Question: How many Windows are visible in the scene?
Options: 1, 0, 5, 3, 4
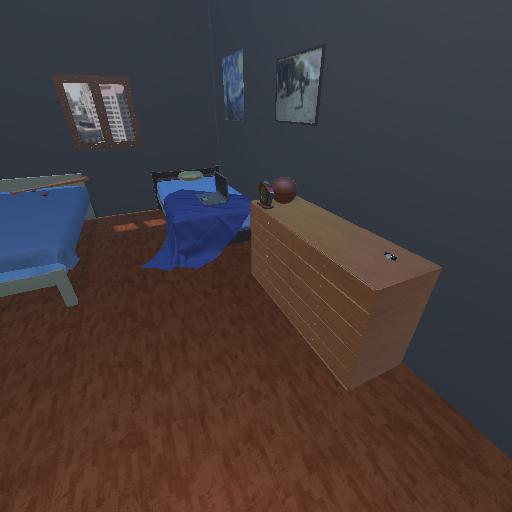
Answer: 1